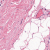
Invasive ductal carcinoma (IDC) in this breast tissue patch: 0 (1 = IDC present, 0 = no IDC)